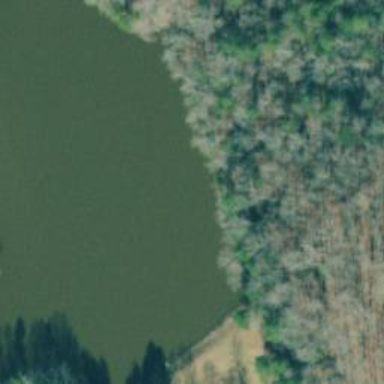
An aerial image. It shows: Reservoir.